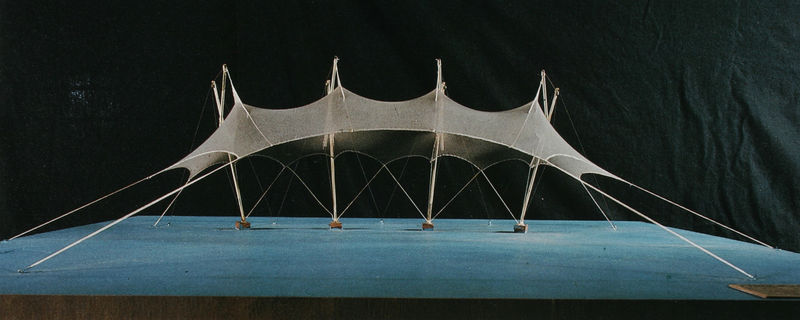
Titel: Regenschutz für ein Theater in Scarborough, England - Strukturmodell
Künstler: Frei Otto
Schlagwörter: blau, hintergrund, pfeiler, stützen, dach, architektur, schnüre, modell, ansicht, seile, strumpf, platte, foto, fotografie, münchen, photo, organisch, otto, stäbe, gespannt, strumpfhose, konstruktion, frei, pavillon, fäden, gespann, netz, zelt, zeltdach, stadion, spannung, spannen, olympische spiele, bespannung, abspannung, grundplatte, frei otto, olympiastadion, behnisch, benisch, olampia, olympiahalle, fixierung